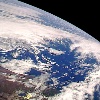
Label: cloud